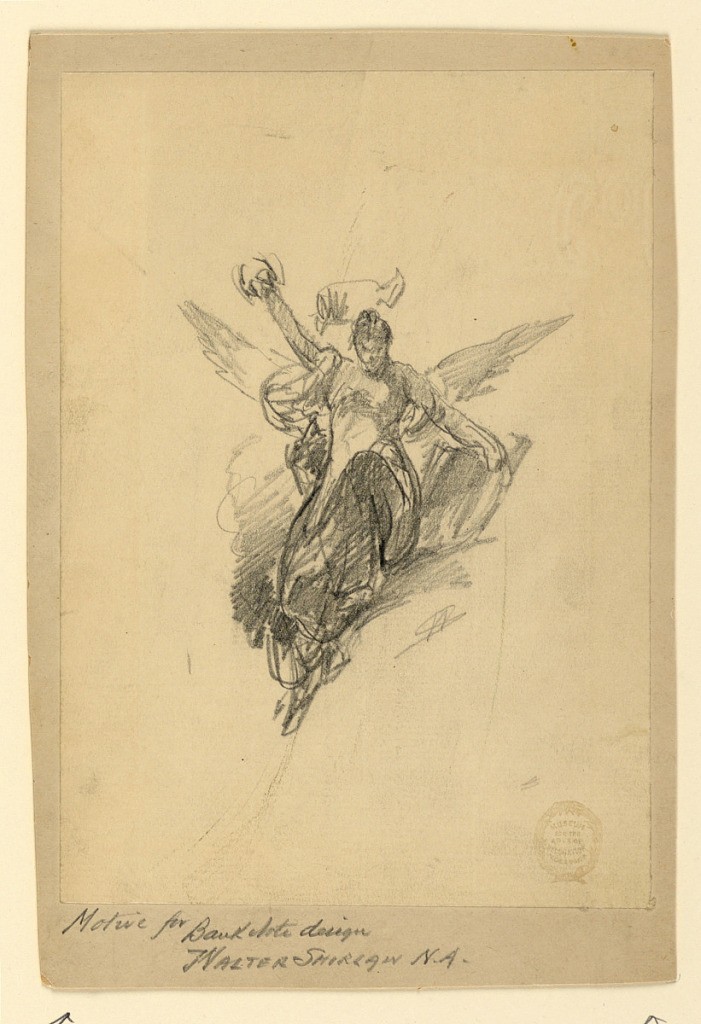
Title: Motif for Bank Note Design
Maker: Walter Shirlaw, American, b. Scotland, 1838–1909
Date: ca. 1895
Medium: Graphite on paper
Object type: Drawing
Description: A seated, winged woman is shown from the front, her left hand leans upon a book, the right hand is raised, holding a wreath.